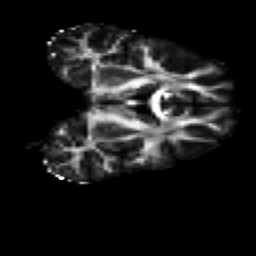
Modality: FA
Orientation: coronal
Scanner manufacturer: ge
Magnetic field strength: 3 T
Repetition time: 7.98 s
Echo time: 0.0701 s